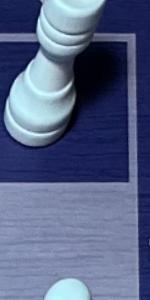
Label: Empty